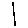
Label: line